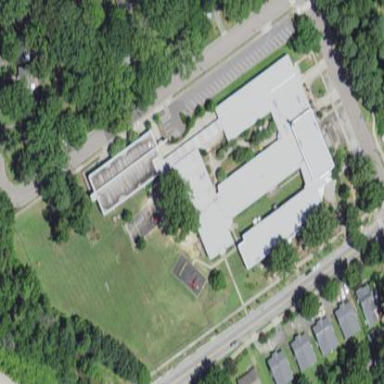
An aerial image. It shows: School.